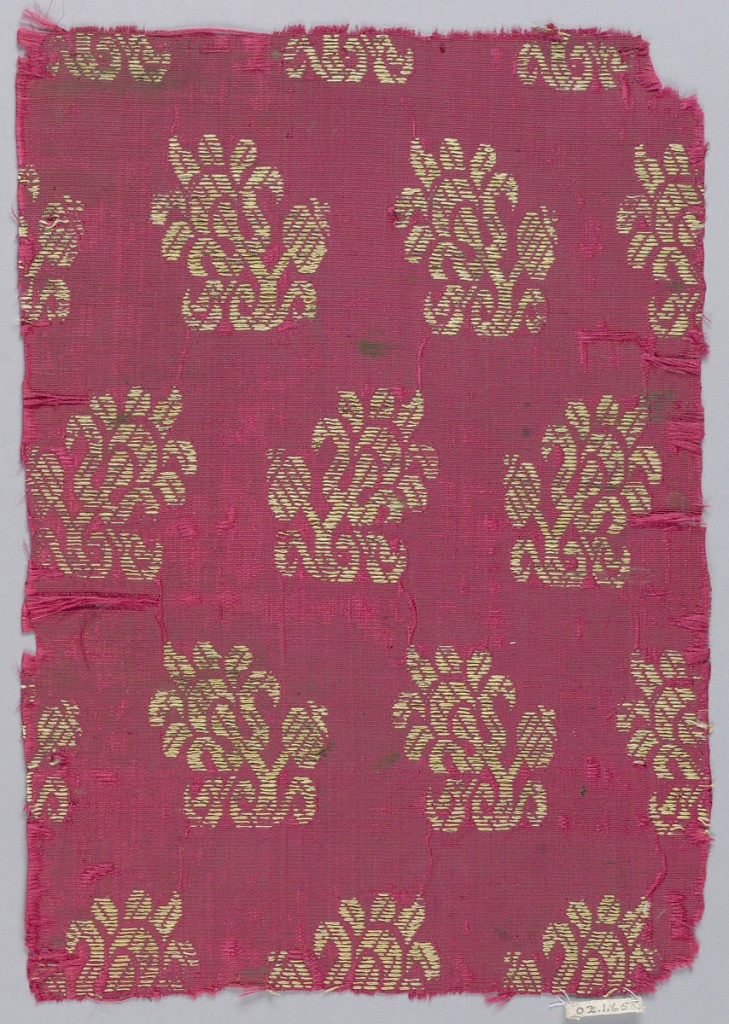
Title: Fragment
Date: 17th century
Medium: silk, metallic Technique: brocaded plain weave
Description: Floral motif facing in alternate rows on red ground.